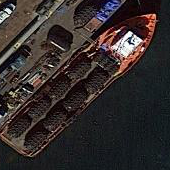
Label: civil